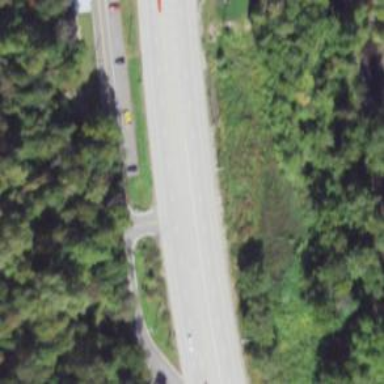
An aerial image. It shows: This image shows trunk highway that functions as expressway.